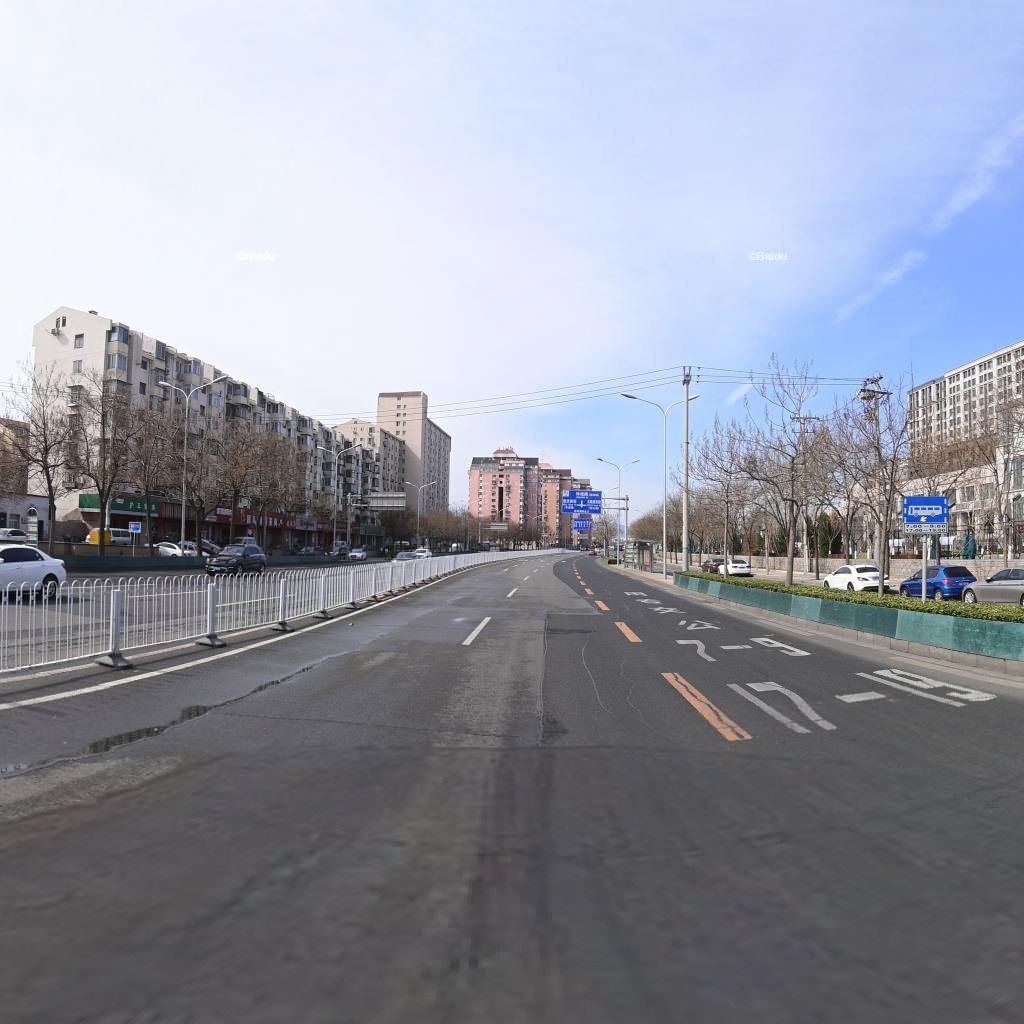
Region: Haidian
Road damage annotations: longitudinal patch, longitudinal patch, longitudinal patch, longitudinal patch, longitudinal patch, transverse crack